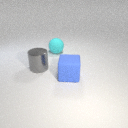
large gray metal cylinder to the left of large cyan rubber sphere